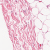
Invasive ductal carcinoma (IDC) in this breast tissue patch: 0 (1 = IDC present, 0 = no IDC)